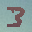
Label: 3